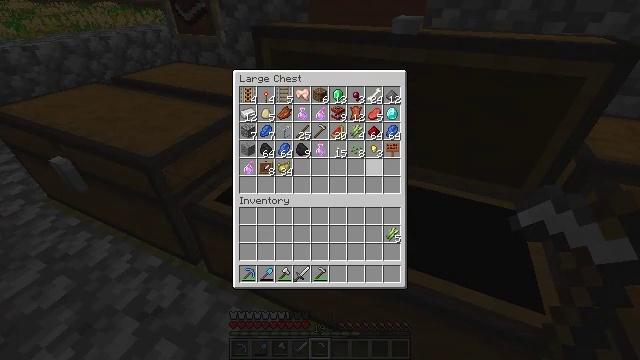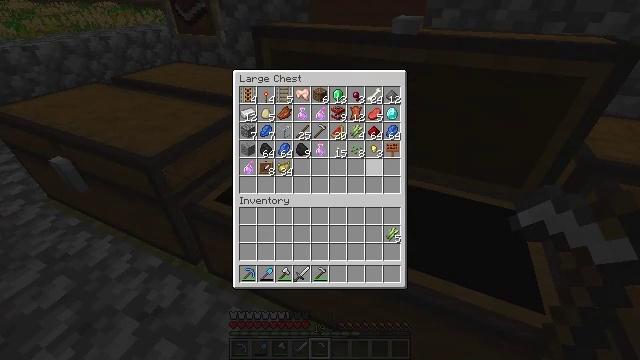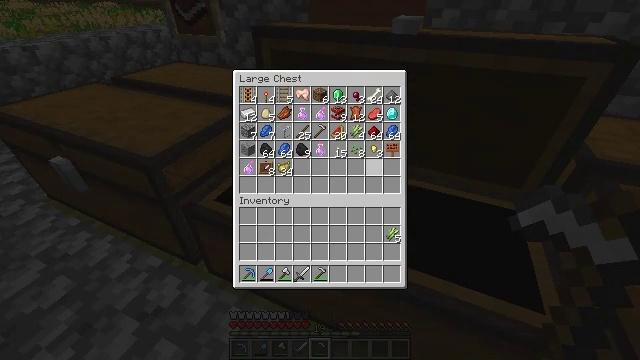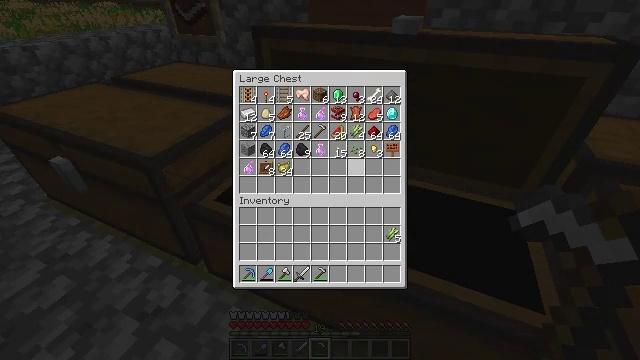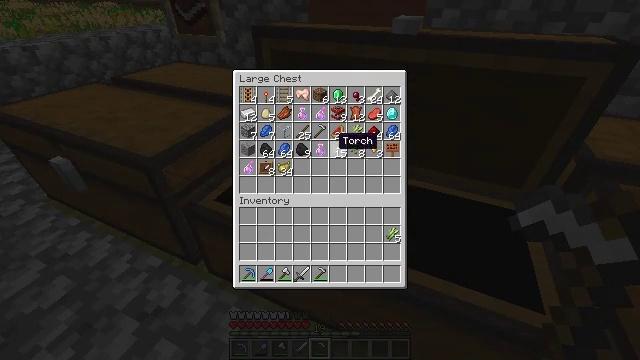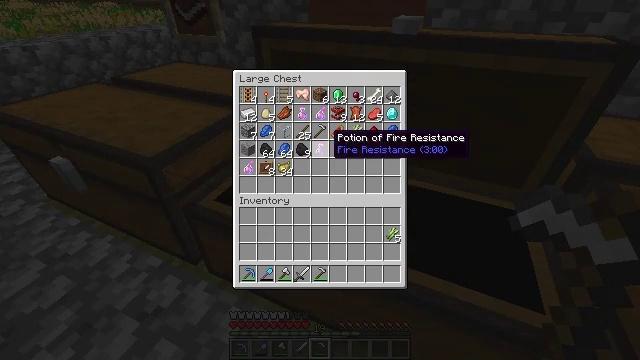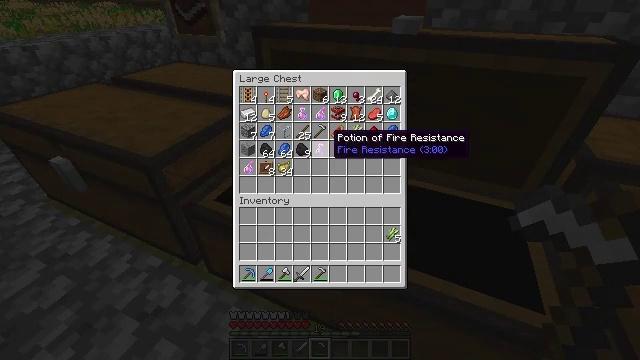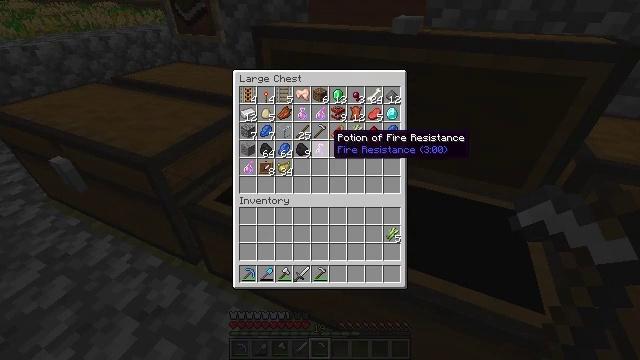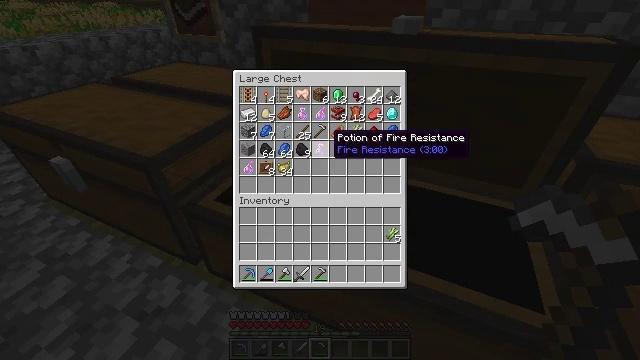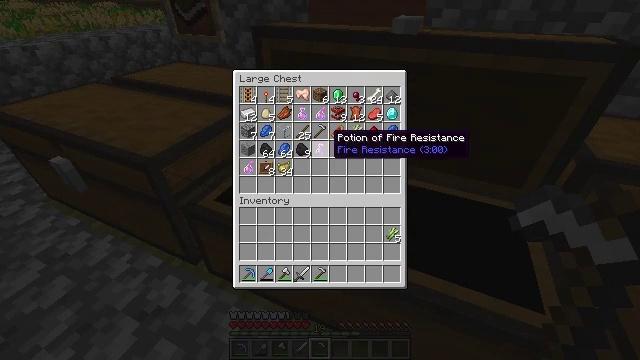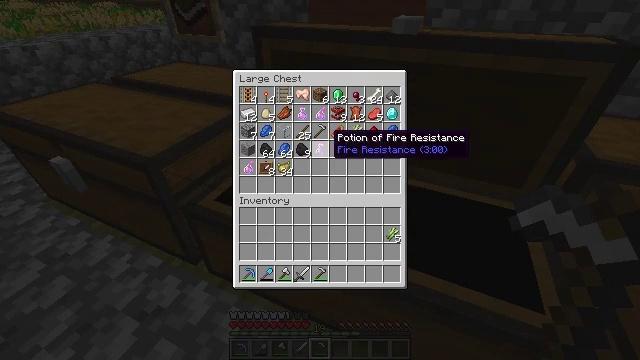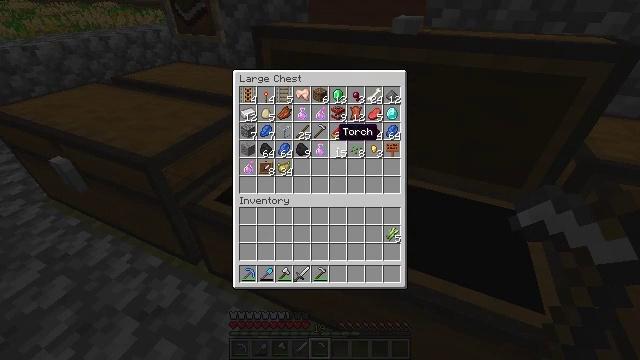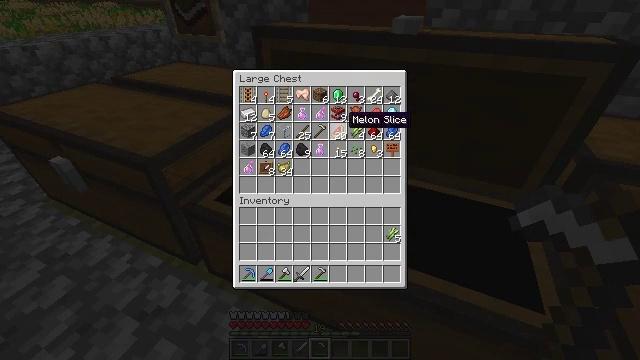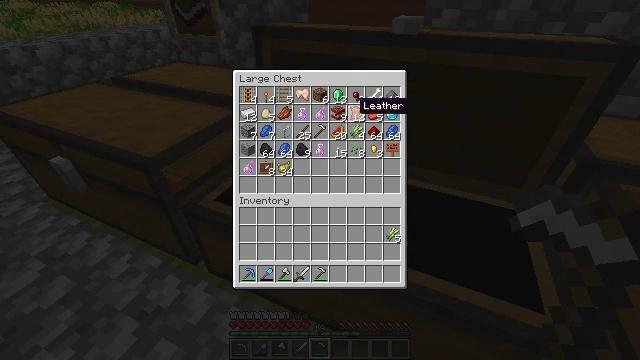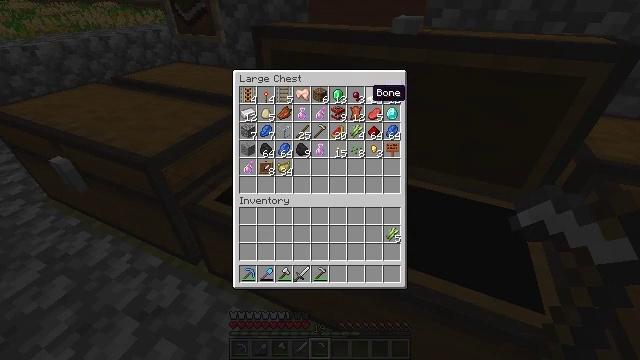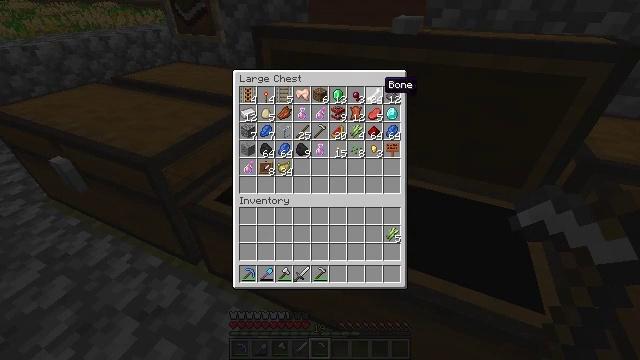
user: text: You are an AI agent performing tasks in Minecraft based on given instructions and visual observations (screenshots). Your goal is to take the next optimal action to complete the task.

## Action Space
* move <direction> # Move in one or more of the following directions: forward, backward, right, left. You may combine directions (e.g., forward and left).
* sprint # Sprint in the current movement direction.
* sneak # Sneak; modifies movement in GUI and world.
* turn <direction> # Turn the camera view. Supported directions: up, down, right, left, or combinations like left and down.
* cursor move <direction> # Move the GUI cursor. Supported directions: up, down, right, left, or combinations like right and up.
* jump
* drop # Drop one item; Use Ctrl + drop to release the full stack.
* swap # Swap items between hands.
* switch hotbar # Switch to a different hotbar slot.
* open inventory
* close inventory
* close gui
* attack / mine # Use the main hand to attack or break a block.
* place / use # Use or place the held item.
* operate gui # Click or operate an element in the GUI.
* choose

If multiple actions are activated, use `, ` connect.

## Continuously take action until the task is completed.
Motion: motion action
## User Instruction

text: Mine the acacia wall sign from the wall.
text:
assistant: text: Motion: no_op
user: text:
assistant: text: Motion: no_op
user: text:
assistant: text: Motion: cursor move left and up
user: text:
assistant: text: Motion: cursor move left and up
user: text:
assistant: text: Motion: no_op
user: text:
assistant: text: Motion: no_op
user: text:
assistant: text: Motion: no_op
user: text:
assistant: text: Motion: no_op
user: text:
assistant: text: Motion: no_op
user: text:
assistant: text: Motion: no_op
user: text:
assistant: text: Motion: no_op
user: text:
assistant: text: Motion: cursor move right and up
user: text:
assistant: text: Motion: cursor move right and up
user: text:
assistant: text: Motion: cursor move right and up
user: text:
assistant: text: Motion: cursor move right and up
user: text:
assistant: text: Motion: cursor move right
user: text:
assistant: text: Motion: cursor move right
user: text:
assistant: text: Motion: cursor move right
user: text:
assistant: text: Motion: no_op
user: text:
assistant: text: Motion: no_op
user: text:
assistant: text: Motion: cursor move down
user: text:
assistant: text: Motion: no_op
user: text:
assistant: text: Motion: no_op
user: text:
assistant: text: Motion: no_op
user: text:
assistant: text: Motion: no_op
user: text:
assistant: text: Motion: no_op
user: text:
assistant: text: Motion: cursor move down
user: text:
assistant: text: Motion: no_op
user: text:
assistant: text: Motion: cursor move down
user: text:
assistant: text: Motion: cursor move down